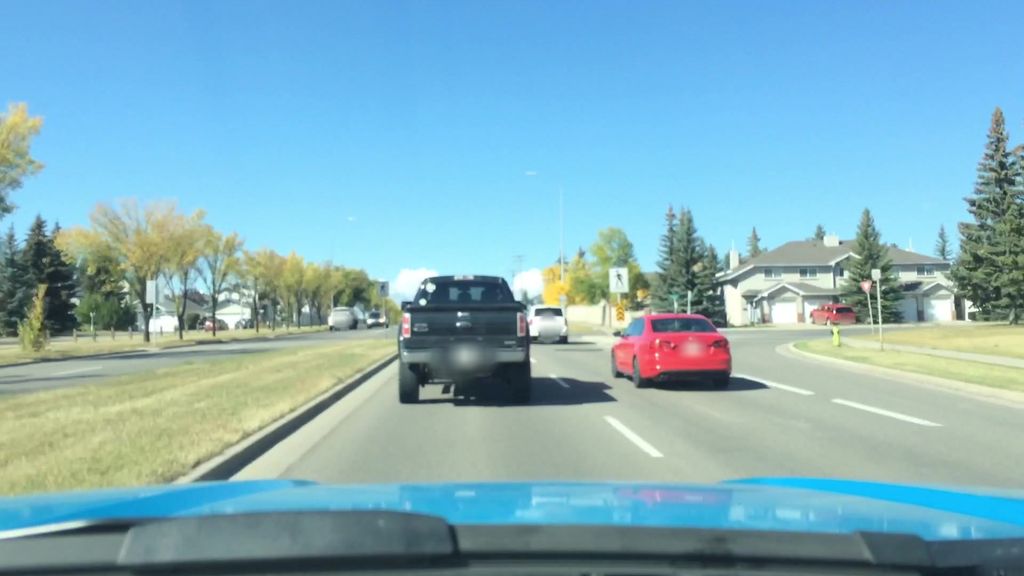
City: calgary